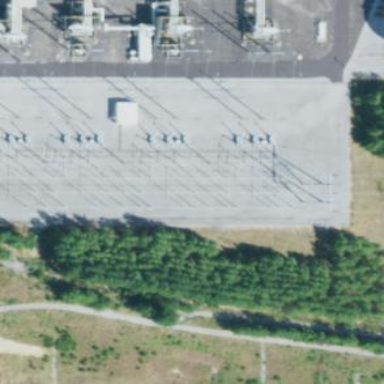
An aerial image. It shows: Fenced power substation at the transmission level.